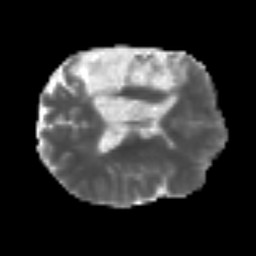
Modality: MD
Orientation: axial
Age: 47
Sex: male
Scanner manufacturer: siemens
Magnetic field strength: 3 T
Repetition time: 3.2 s
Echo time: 0.081 s